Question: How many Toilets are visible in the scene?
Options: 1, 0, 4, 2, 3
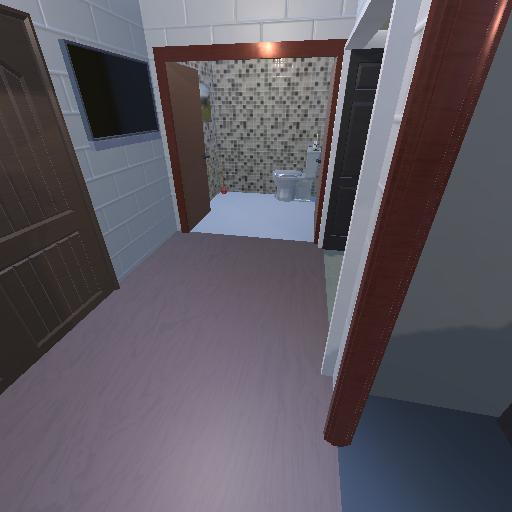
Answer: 1